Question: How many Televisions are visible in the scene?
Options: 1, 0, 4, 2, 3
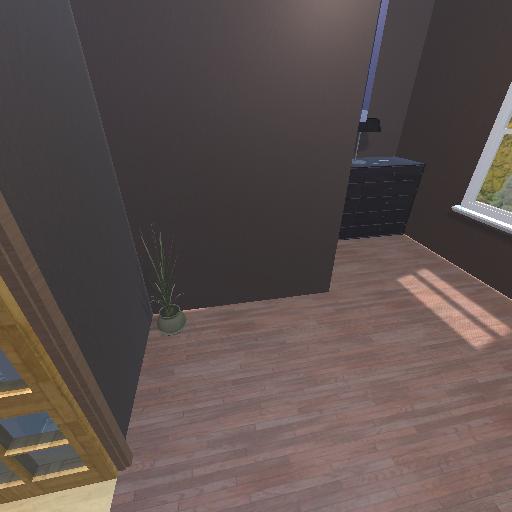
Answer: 1